Question: I am setting up toogle button by absolutely positioning labels on top of checkboxes. I need them to horizontally aligned but they are just layering on top of each other.
'''
<ul style="display: block; float: left;">
<li style="display: inline-block;">
<div class="btn_wrapper">
<input type="checkbox" value="1" id="newest" name=""/>
<label class="btn btn-sm btn-default" for="newest">Newest</label>
</div>
</li>
<li style="display: inline-block;">
<div class="btn_wrapper">
<input type="checkbox" value="1" id="popular" name=""/>
<label class="btn btn-sm btn-default" for="popular">Popular</label>
</div>
</li>
<li style="display: inline-block;">
<div class="btn_wrapper">
<input type="checkbox" value="1" id="price" name=""/>
<label class="btn btn-sm btn-default" for="price">Price</label>
</div>
</li>
</ul>
ul {
display: block;
li {
display: inline-block
.btn_wrapper {
position: relative;
clear: both;
label {
display: block;
cursor: pointer;
position: absolute;
top: 5px;
left: 5px;
z-index: 1;
background-color: #CCC;
}
input[type=checkbox], input[type=radio] {
position: absolute;
top: 5px;
left: 5px;
}
input[type=checkbox]:checked + label {
color: $shop_color_text_strong;
}
}
}
}
'''
This is what it looks like:

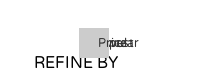
Answer: This is what I ended up going with. Basically adding display: none to my inputs and removing the absolute position from the label it worked out fine.
'''
ul {
display: block;
li.filter_btn {
margin-left: -2px;
}
li {
display: inline-block;
width: auto;
height: 30px;
label {
display: block;
cursor: pointer;
top: 5px;
left: 5px;
z-index: 1;
width: auto;
background-color: #CCC;
}
input[type=checkbox], input[type=radio] {
display: none;
}
input[type=checkbox]:checked + label {
color: $shop_color_text_strong;
}
}
}
'''